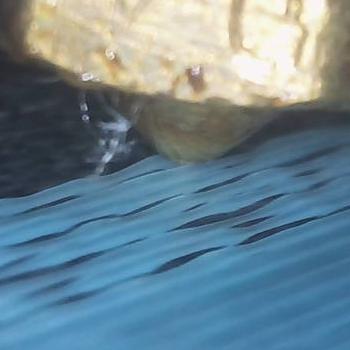
Flow rate: 37%